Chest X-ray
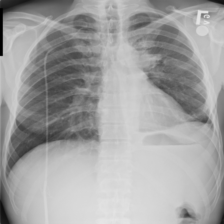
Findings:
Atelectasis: negative
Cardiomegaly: negative
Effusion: negative
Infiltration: positive
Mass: negative
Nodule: negative
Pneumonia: negative
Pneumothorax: negative
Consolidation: negative
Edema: negative
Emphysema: negative
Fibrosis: negative
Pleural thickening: negative
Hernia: negative